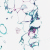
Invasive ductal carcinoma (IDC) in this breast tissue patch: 0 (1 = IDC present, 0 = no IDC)